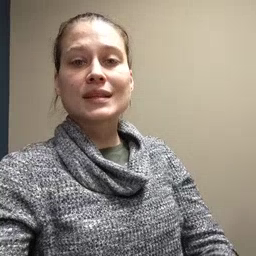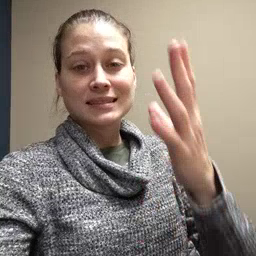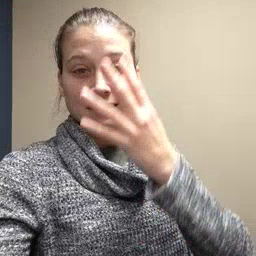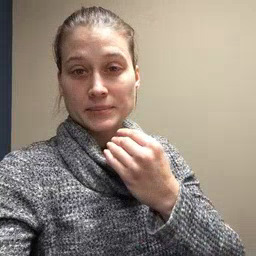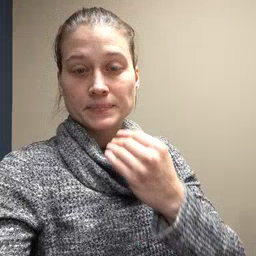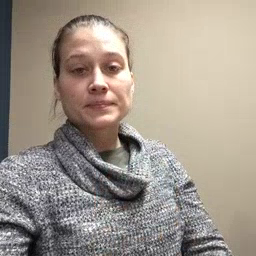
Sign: sleep